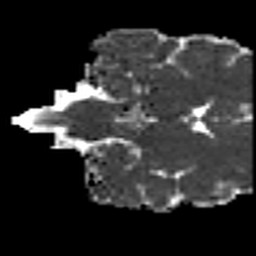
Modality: MD
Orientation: coronal
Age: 23
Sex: male
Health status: healthy
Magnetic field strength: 3 T
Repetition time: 8.4 s
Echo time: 0.0926 s